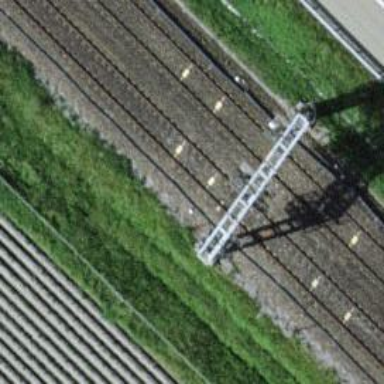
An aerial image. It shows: Railway signal.